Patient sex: F
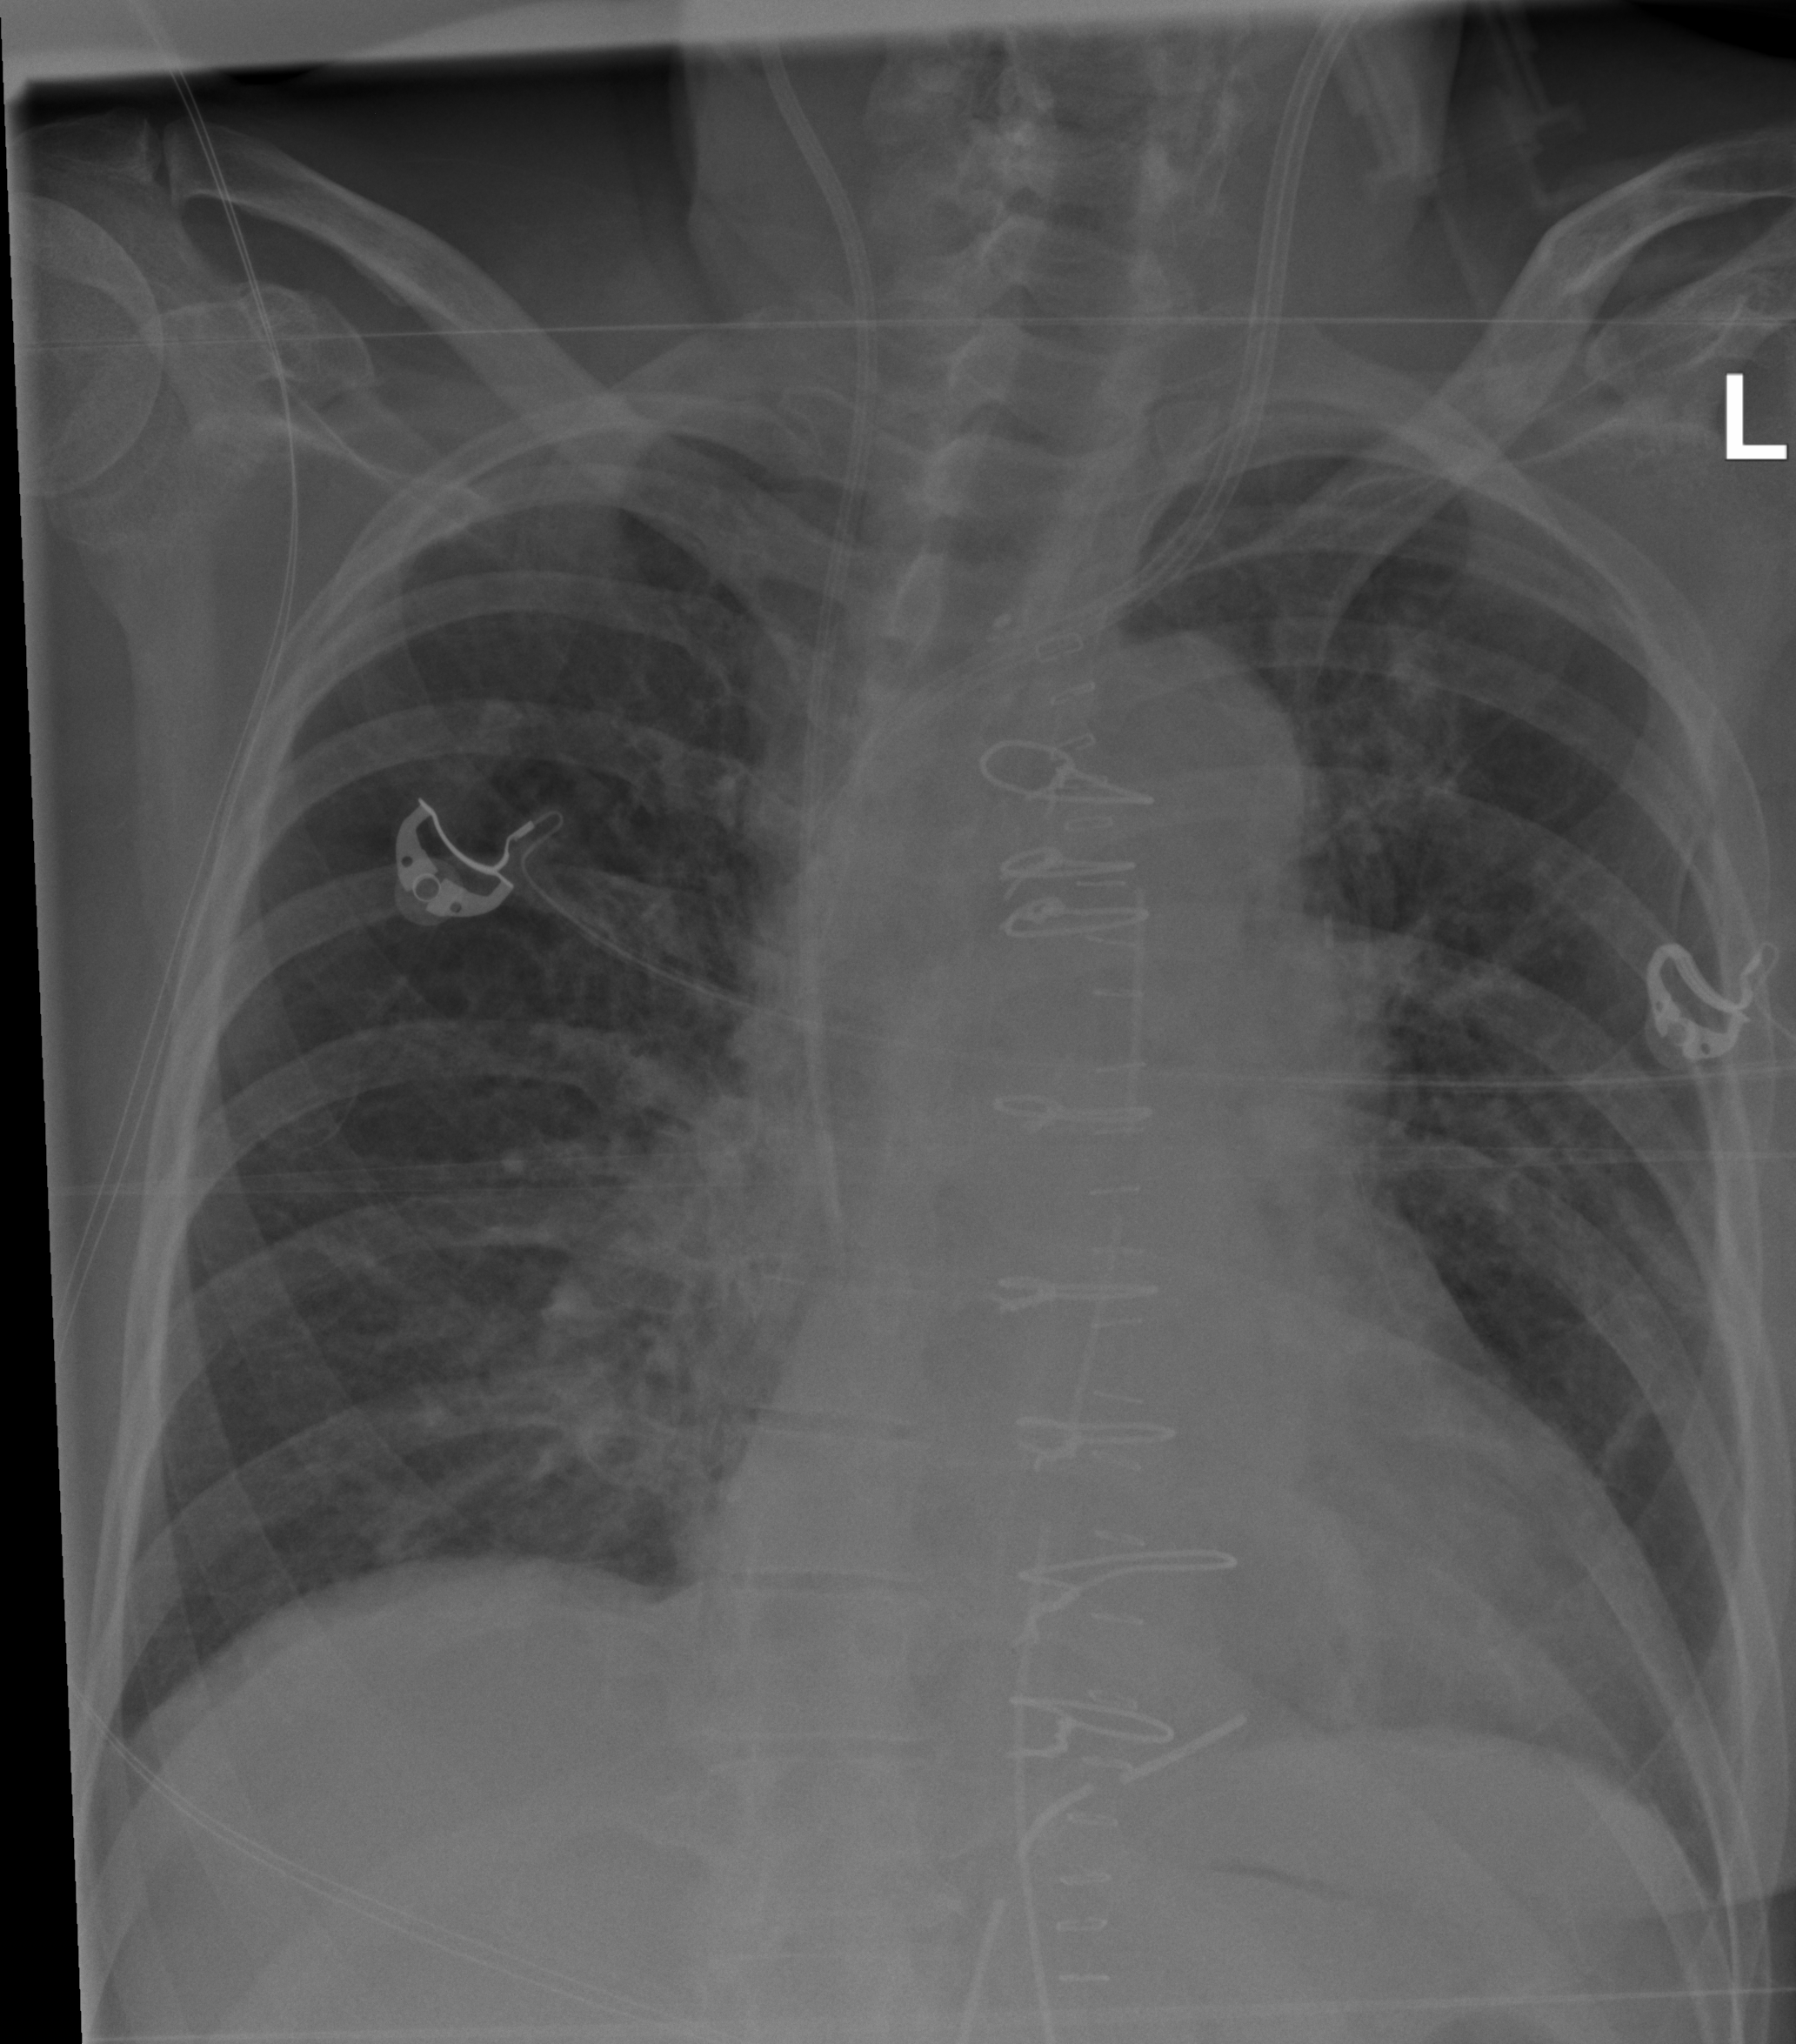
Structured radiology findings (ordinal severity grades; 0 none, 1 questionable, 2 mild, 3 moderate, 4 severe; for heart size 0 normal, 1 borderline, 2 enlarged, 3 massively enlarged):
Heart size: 2
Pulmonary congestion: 2
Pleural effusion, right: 0
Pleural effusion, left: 0
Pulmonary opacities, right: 0
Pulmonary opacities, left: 0
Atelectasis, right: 0
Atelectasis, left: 0